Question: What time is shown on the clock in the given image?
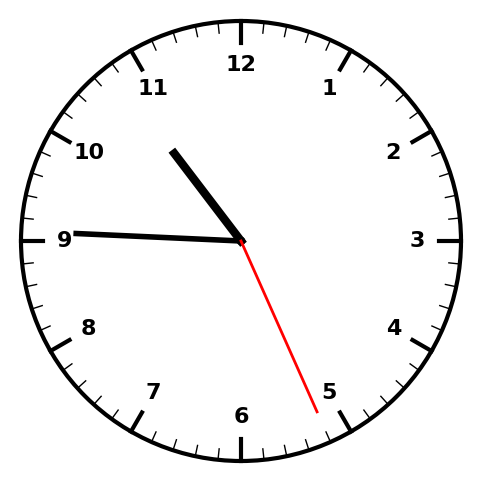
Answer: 10:45:26